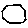
Label: hexagon